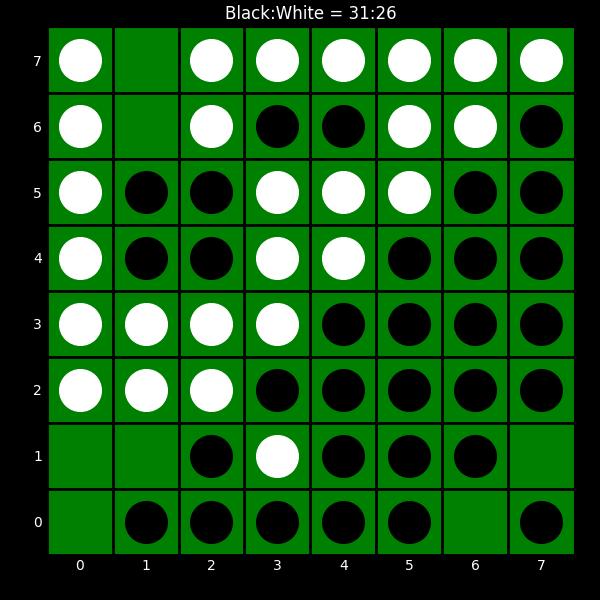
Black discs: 31
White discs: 26